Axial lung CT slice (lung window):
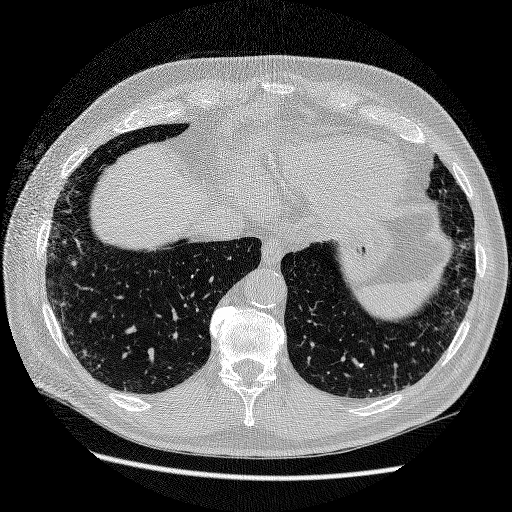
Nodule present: no